Field crop: maize
Growth stage: 2
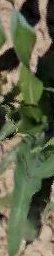
Species: maize